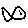
Label: fish